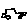
Label: car